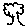
Label: tree